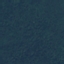
Land use / land cover: Forest